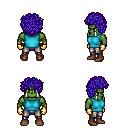
a pixel art fantasy rpg character, male body template, orc, green skin, teal sleeveless shirt, metal pants, blue curly afro hairstyle, gold gloves, brown shoes, four views (front, back, left, right), 2x2 character sprite sheet, small pixel art, hard edges, no anti-aliasing